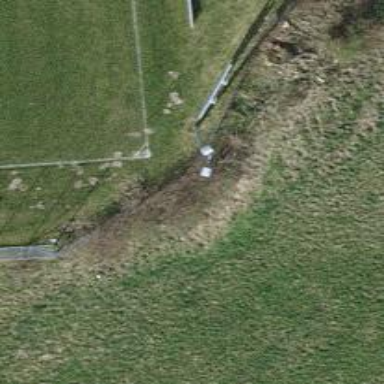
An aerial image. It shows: Fence is in the image.